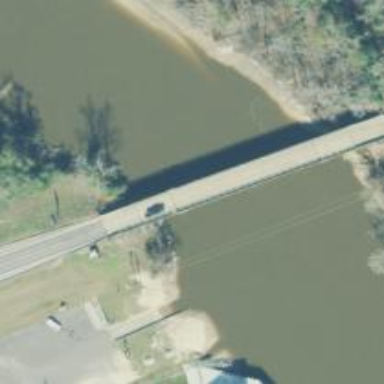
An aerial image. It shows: Swing bridge on primary highway.